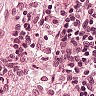
Metastatic tissue present: no